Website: bh-photo
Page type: cart
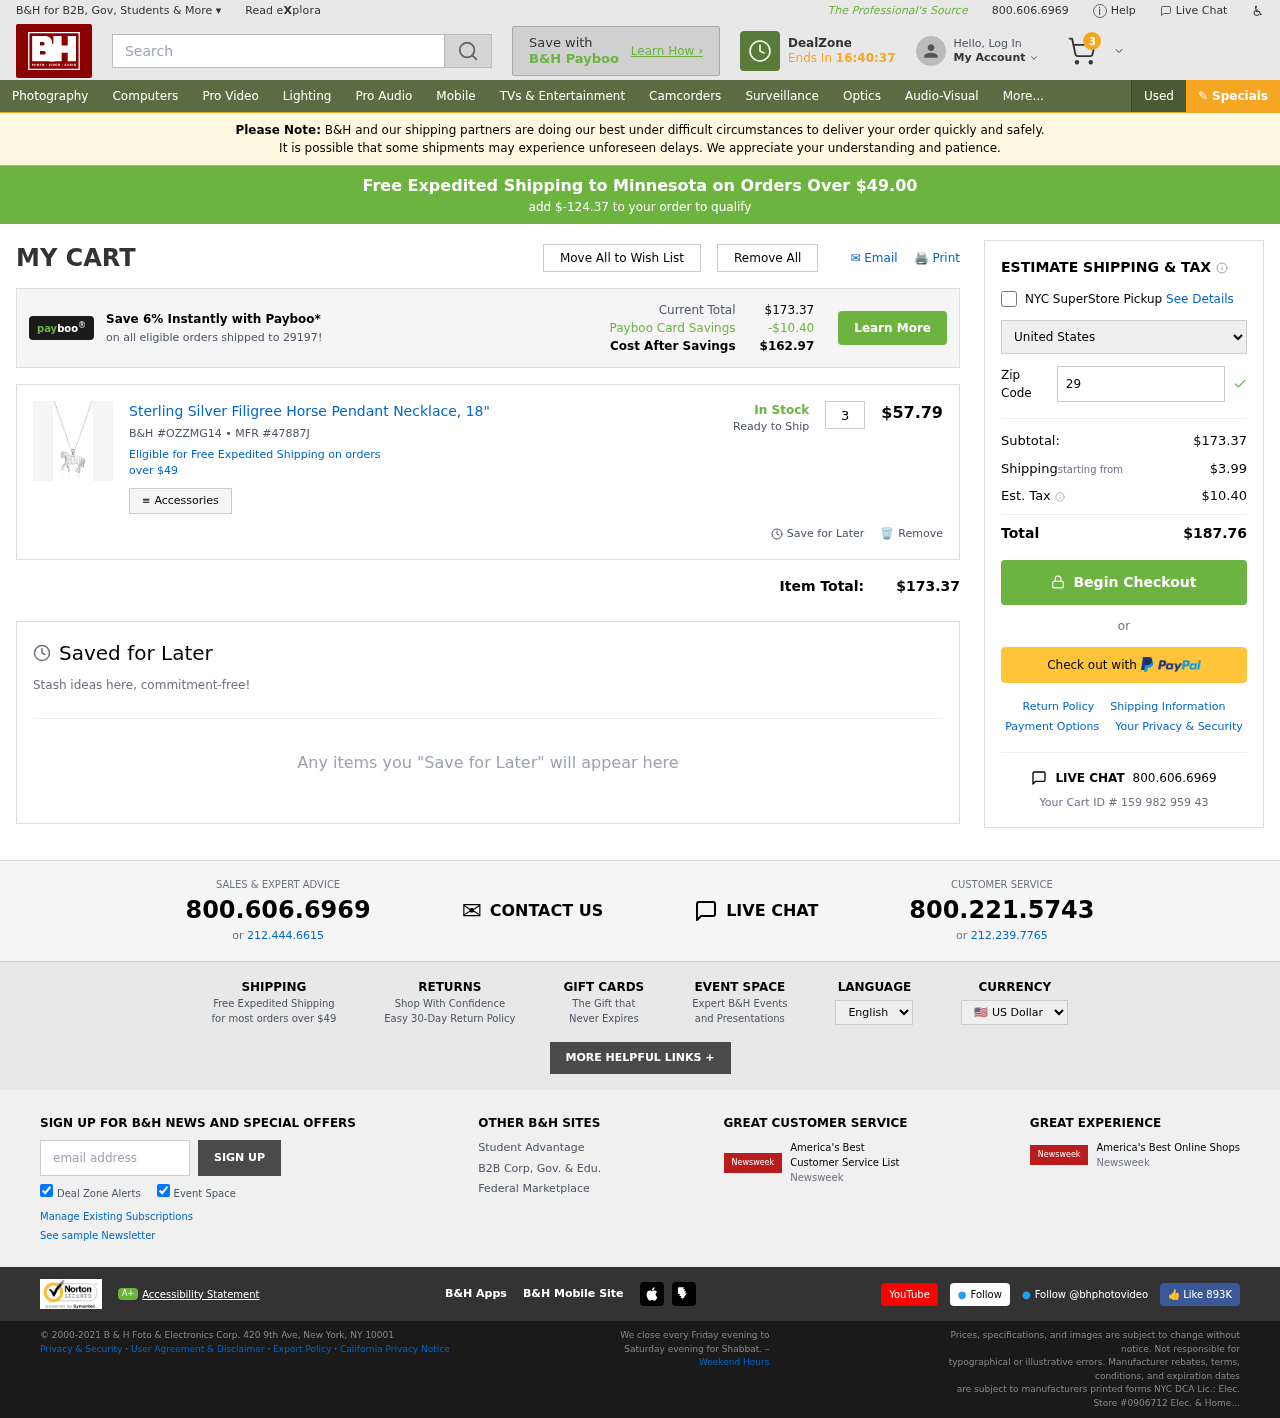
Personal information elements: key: PII_COUNTRY
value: United States
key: PII_POSTCODE
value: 29197
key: PII_STATE
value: Minnesota
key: PII_POSTCODE2
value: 29197
Product elements: key: PRODUCT1_NAME
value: Sterling Silver Filigree Horse Pendant Necklace, 18"
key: PRODUCT1_PRICE
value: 57.79
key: PRODUCT1_QUANTITY
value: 3
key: PRODUCT1_SKU
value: OZZMG14
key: PRODUCT1_MFR
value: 47887J
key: PRODUCT1_AVAILABILITY
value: In Stock
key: PRODUCT1_SHIP_STATUS
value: Ready to Ship
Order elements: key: ORDER_NUM_ITEMS
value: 3
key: FREE_SHIPPING_THRESHOLD
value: $-124.37
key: ORDER_SUBTOTAL
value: $173.37
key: ORDER_SHIPPING_COST
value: $3.99
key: ORDER_TAX
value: $10.40
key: ORDER_TOTAL
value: $187.76
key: ORDER_ID
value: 159 982 959 43
Search elements: key: HEADER_SEARCH
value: Search
Other elements: key: PAYBOO_SAVINGS
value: -$10.40
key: COST_AFTER_SAVINGS
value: $162.97